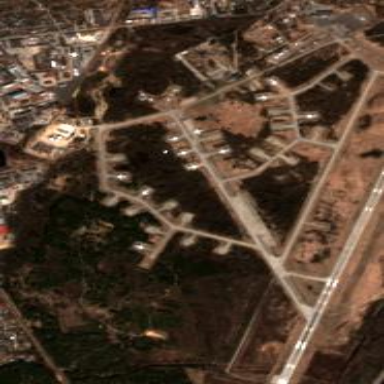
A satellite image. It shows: Airfield designated for military use.